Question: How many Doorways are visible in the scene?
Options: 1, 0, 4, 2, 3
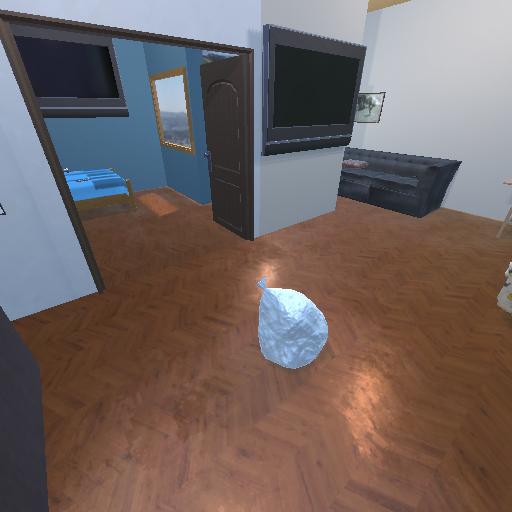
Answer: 1